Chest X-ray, PA view. Patient: 67 years old, sex F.
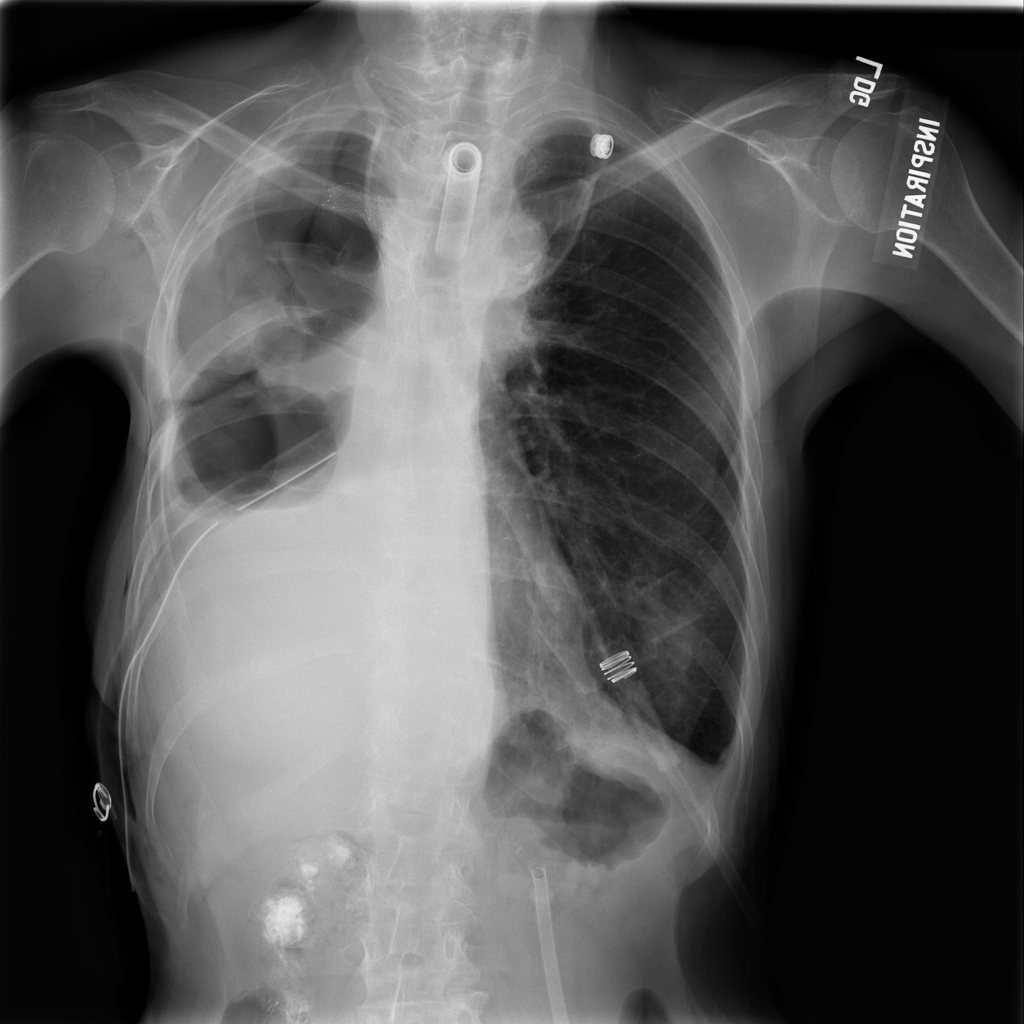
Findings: No Finding